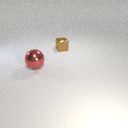
small brown metal cube to the right of large red metal sphere